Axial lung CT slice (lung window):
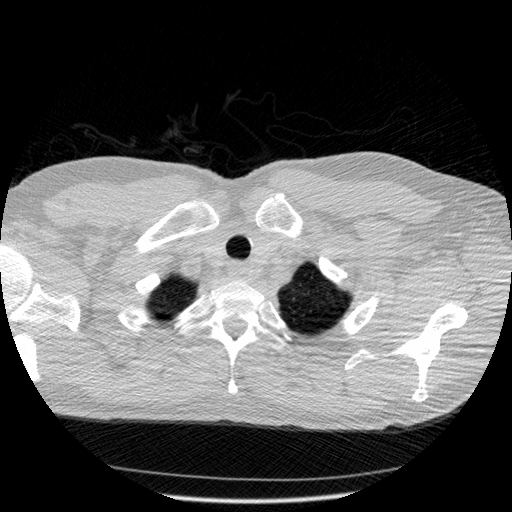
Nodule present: no